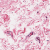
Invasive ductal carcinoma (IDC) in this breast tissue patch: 0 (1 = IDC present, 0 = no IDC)